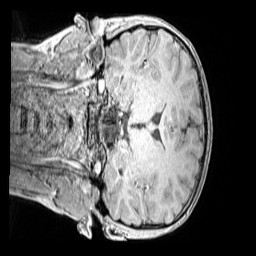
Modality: MP2RAGE
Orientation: coronal
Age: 11
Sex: male
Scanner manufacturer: siemens
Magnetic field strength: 3 T
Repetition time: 4 s
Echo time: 0.00299 s